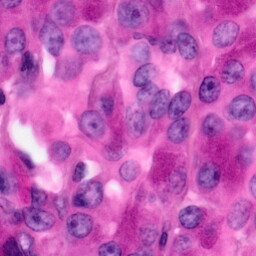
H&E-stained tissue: Pancreatic